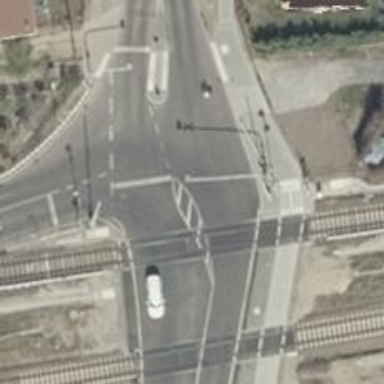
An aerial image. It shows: Level crossing with lights and saltire. The barrier at the crossing is double half.